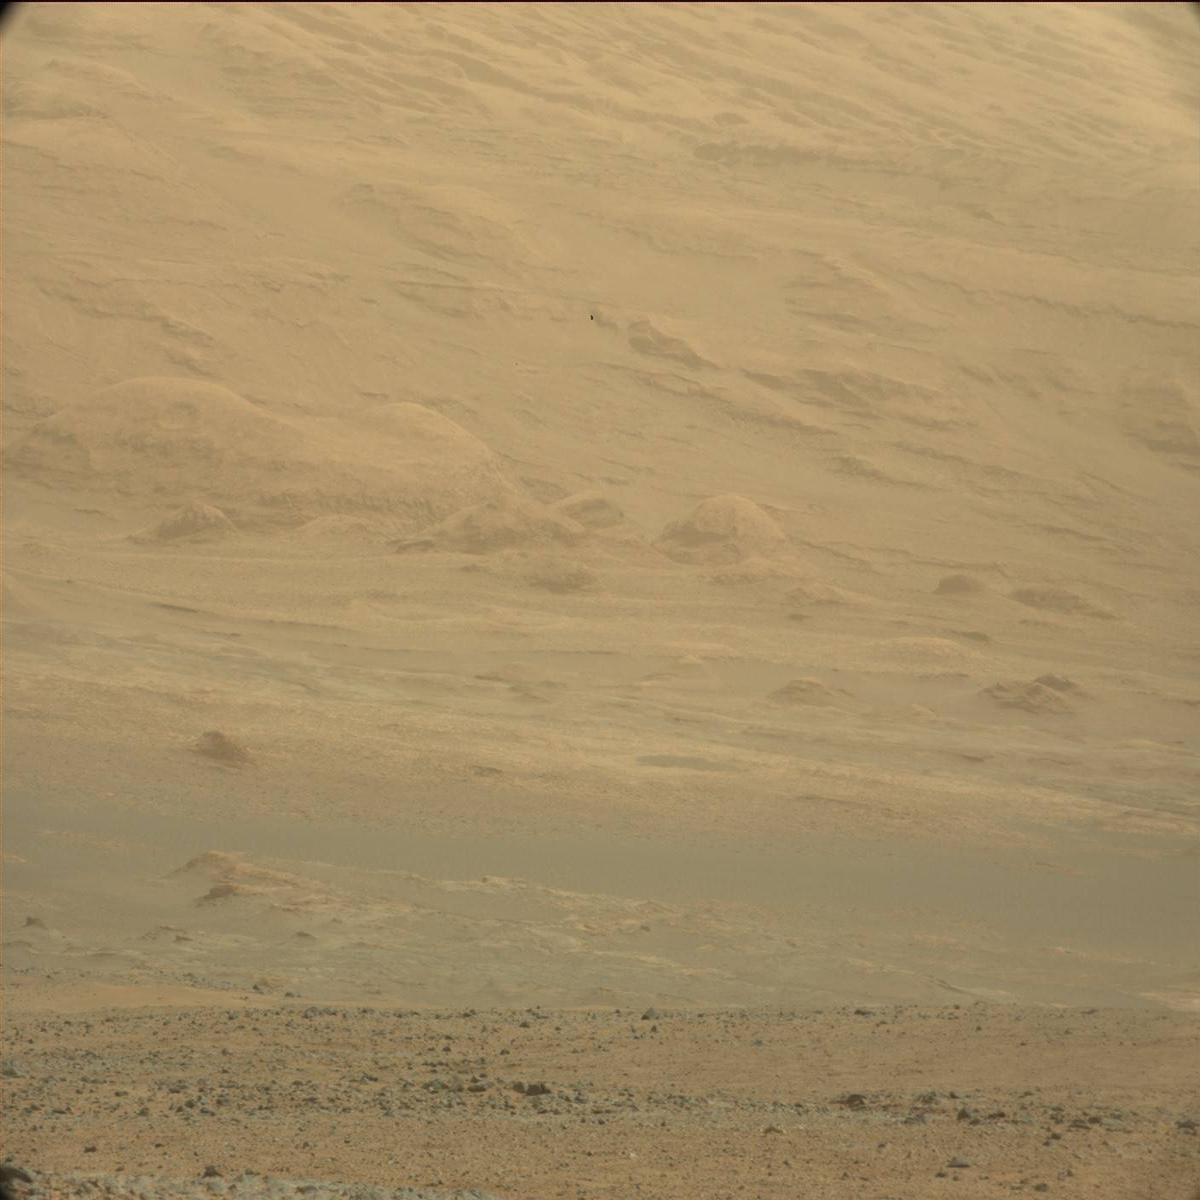
Terrain classes present: Bedrock, Ridge, Rock, Sand / Soil